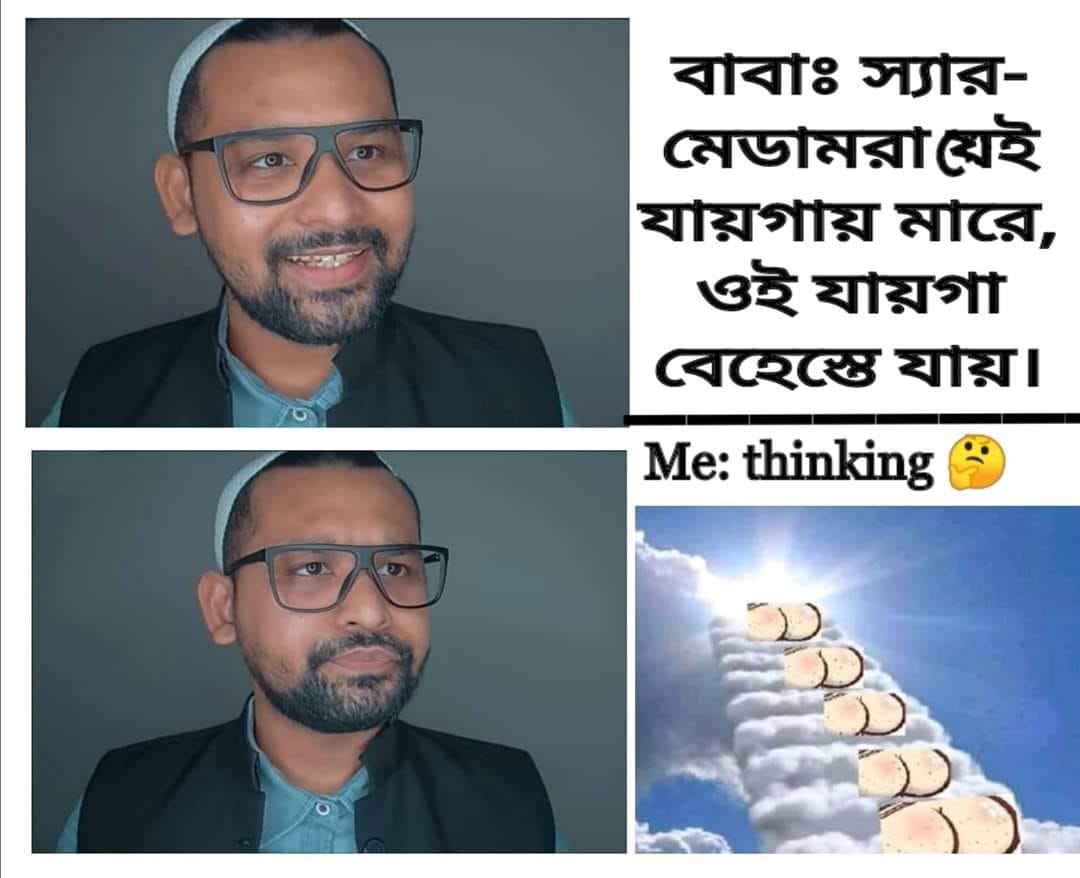
Caption: বাবাঃ স্যার- মেডামরা যেই যায়গায় মারে, ওই যায়গা বেহেস্তে যায়।      Me: thinking
Label: non-hate